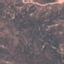
Land use / land cover class: HerbaceousVegetation